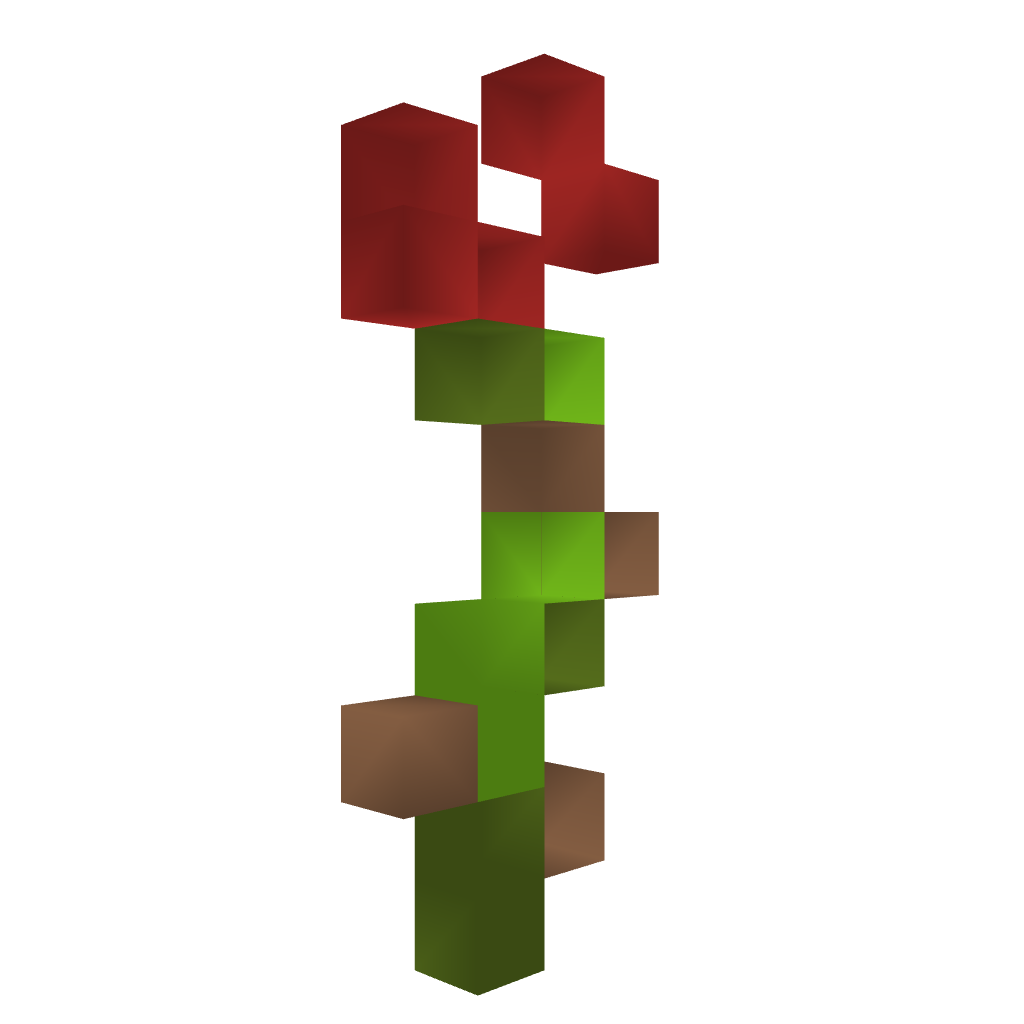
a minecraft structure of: Giant Rose